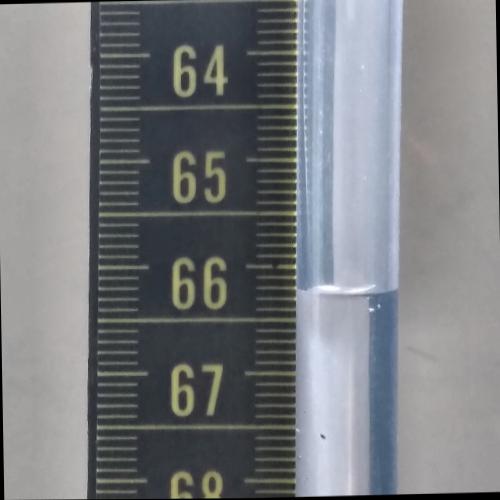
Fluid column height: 66.2 cm